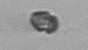
Label: Heterocapsa_rotundata